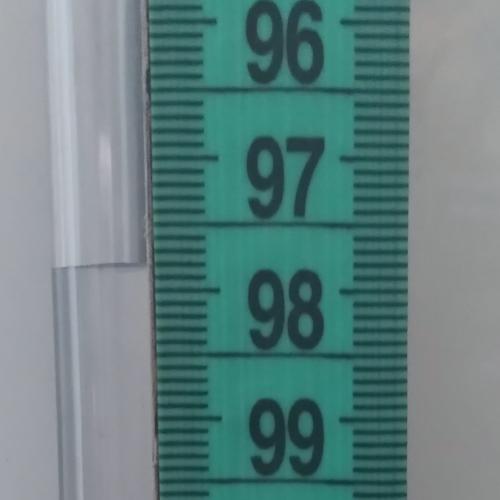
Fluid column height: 97.8 cm